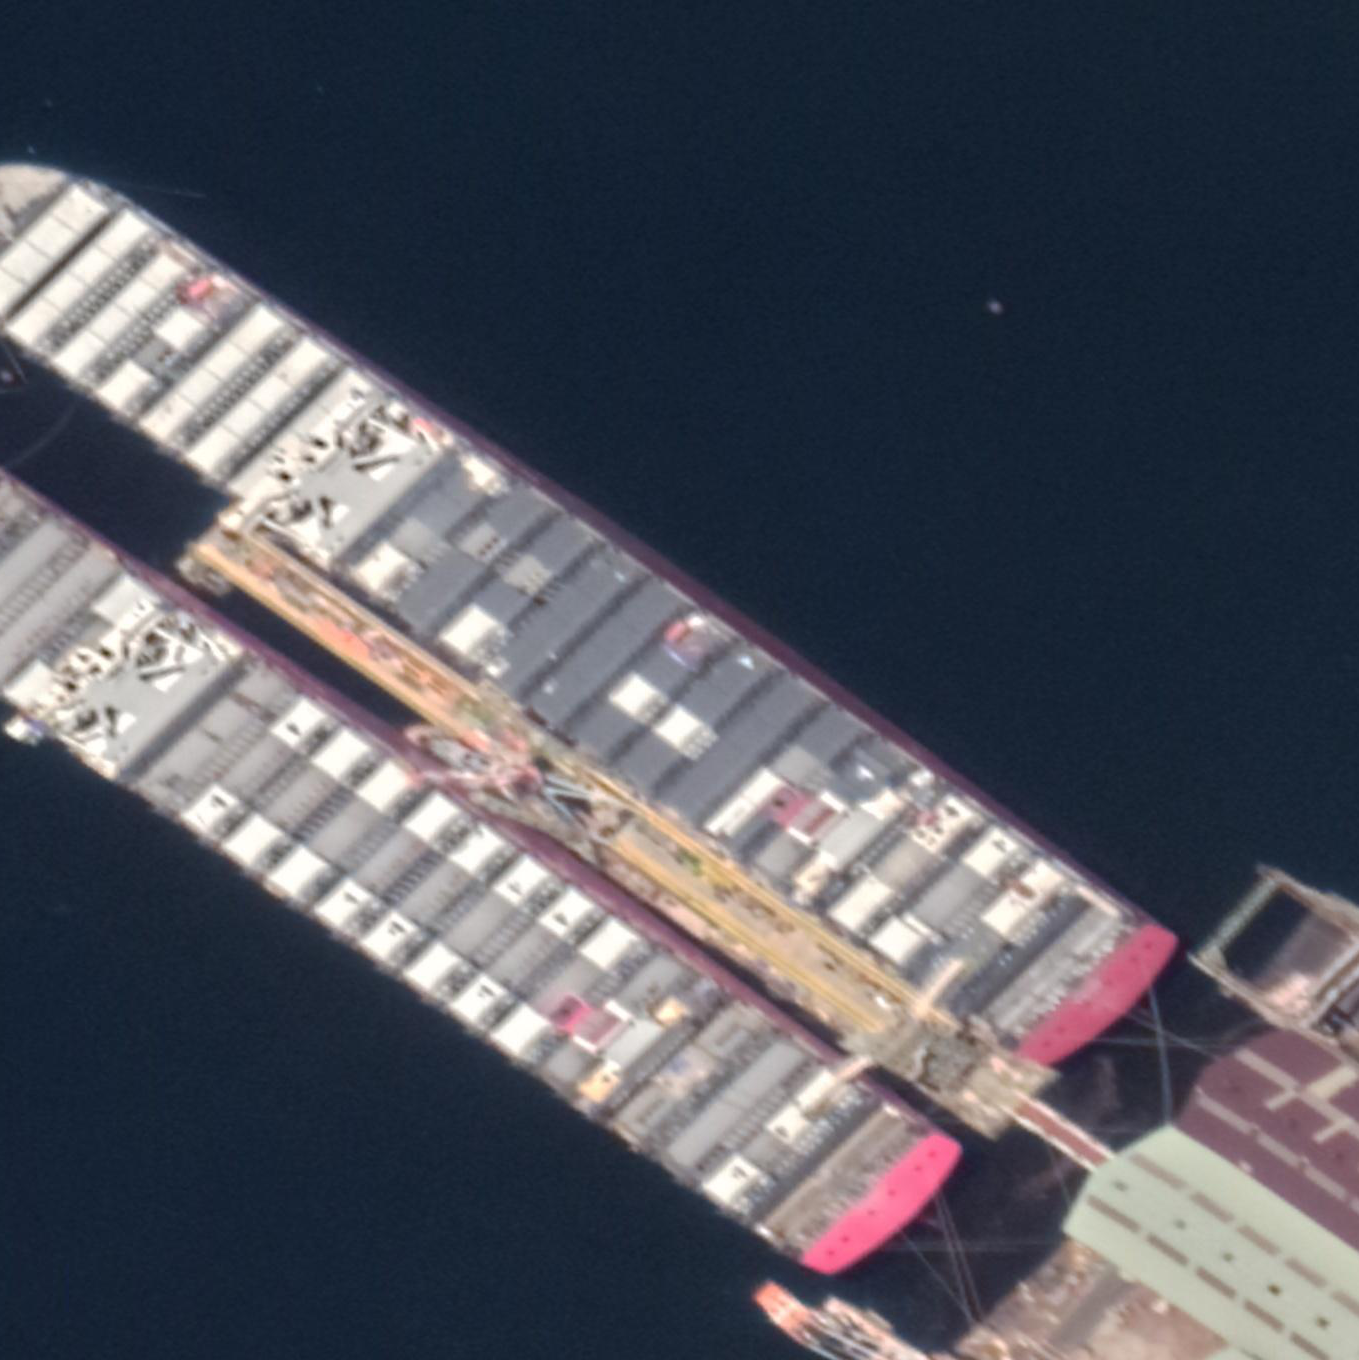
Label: Cargo_ship